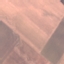
Label: AnnualCrop